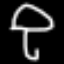
Label: mushroom